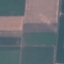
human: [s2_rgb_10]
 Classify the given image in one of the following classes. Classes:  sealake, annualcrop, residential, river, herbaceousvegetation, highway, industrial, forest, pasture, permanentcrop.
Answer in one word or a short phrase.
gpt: AnnualCrop